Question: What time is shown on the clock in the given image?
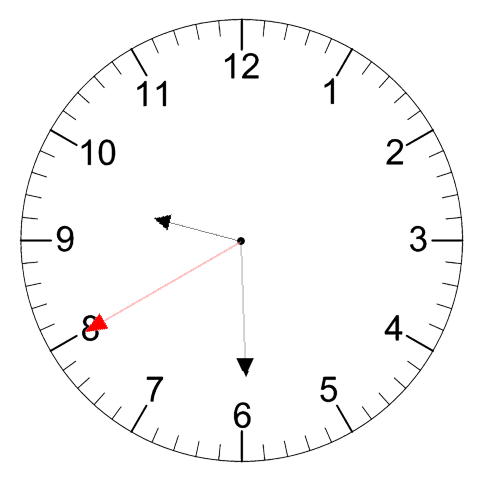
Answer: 09:29:40